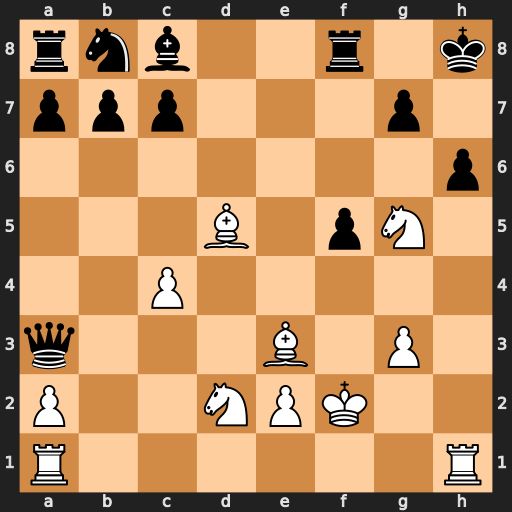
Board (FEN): rnb2r1k/ppp3p1/7p/3B1pN1/2P5/q3B1P1/P2NPK2/R6R
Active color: w
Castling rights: -
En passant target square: -
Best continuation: Rxh6+ gxh6 Bd4+ Rf6 Bxf6#